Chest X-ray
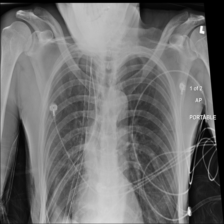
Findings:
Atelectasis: negative
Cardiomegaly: negative
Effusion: negative
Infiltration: negative
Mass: negative
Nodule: positive
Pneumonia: negative
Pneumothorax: negative
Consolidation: negative
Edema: negative
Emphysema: negative
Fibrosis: negative
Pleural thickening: negative
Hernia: negative